Brain MRI, t2w sequence, axial 2D slice.
Patient: age 53, sex F, weight 90 kg, height 1.9 m
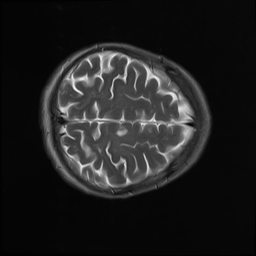